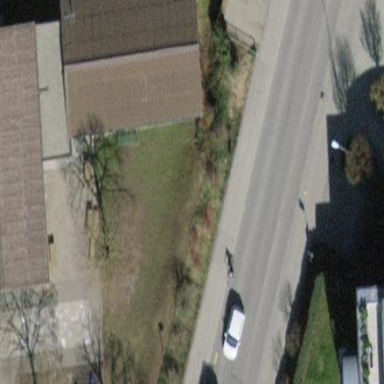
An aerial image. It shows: School building.